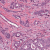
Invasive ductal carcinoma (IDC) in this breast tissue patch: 1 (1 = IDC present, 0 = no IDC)